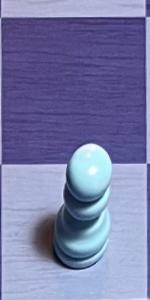
Label: Pawn_White